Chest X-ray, PA view. Patient: 28 years old, sex F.
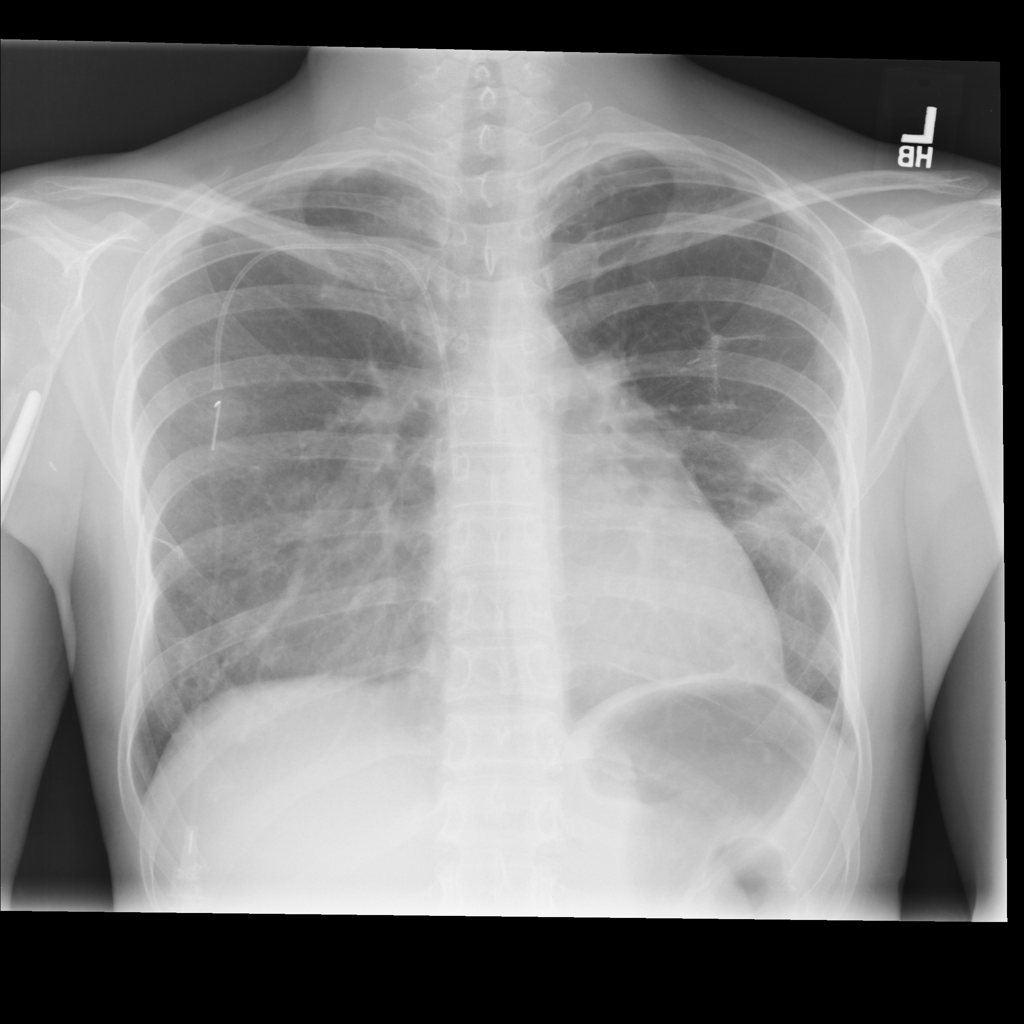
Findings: No Finding